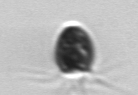
Label: Balanion